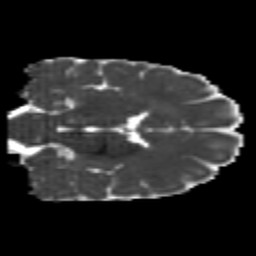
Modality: MD
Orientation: coronal
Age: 24
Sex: female
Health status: healthy
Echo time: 0.074 s